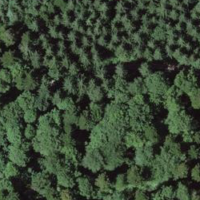
EUNIS habitat code: 43
Species observed at this site:
Aruncus dioicus
Stachys sylvatica